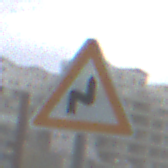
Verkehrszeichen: DoppelkurveRechts
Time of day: MorningAfternoon
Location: Outdoor (Suburban)
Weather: PartlyCloudy
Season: NotSpecified
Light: Natural